Question: I am new here, I want to set an Icon on the left side of my program(WPF).
I copied it in an Image folder.!
Code:
'''
<Window x:Class="Hotelverwaltung.MainWindow"
xmlns="http://schemas.microsoft.com/winfx/2006/xaml/presentation"
xmlns:x="http://schemas.microsoft.com/winfx/2006/xaml"
Icon="..\Fachlogik\Images\icon.png" Title="Hotelverwaltung"
Height="350" Width="525" Loaded="Window_Loaded">
'''

<URL>
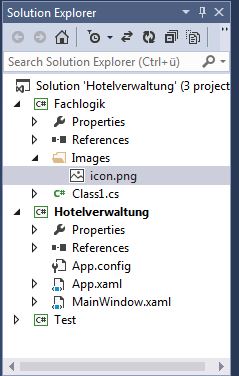
Answer: After you posted the image, I see the image is in a different project. That's important to know.
- 'Build Action'- 'Hotelverwaltung''Fachlogik'
Then try setting the location like this:
'''
Icon="pack://application:,,,/Fachlogik;component/Images/icon.png"
'''
You can't set a relative path like that to go between projects.